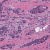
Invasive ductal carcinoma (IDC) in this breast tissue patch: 0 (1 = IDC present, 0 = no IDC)